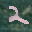
Label: 2